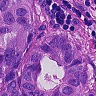
Metastatic tissue present: yes